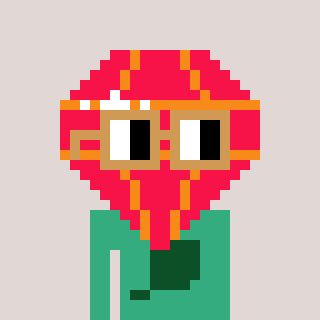
a pixel art character with square brown glasses, a red diamond-shaped head and a teal-colored body on a warm background